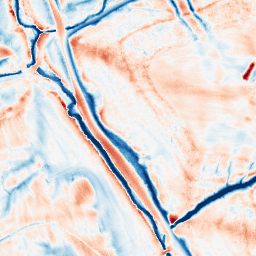
Category: edge_preserving
Decomposition family: guided
Decomposition parameters: radius: 8
eps: 0.001
Upsampling method: lanczos
Upsampling parameters: scale: 8
Upsampling scale: 8